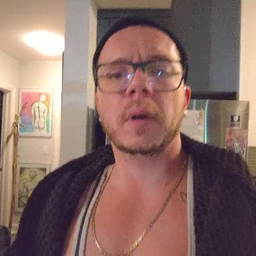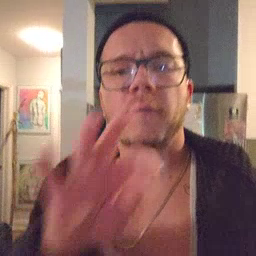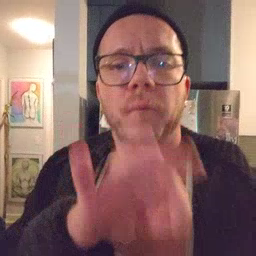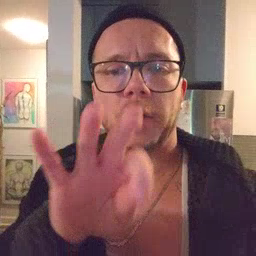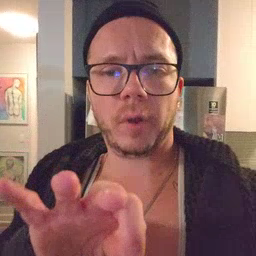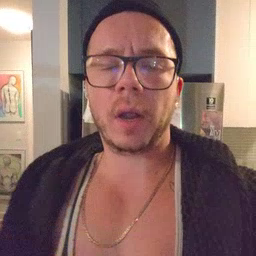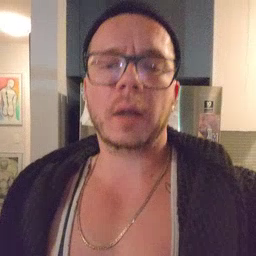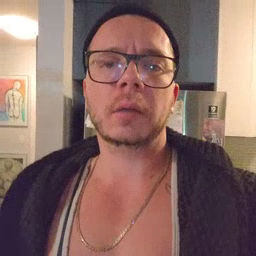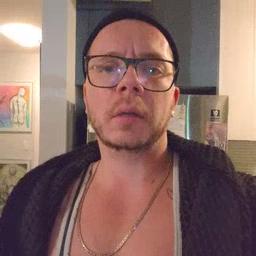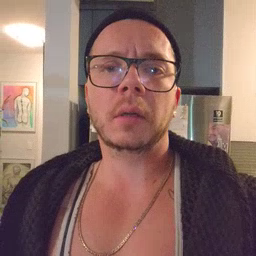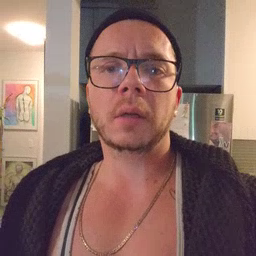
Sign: frenchfries